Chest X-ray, PA view. Patient: 41 years old, sex M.
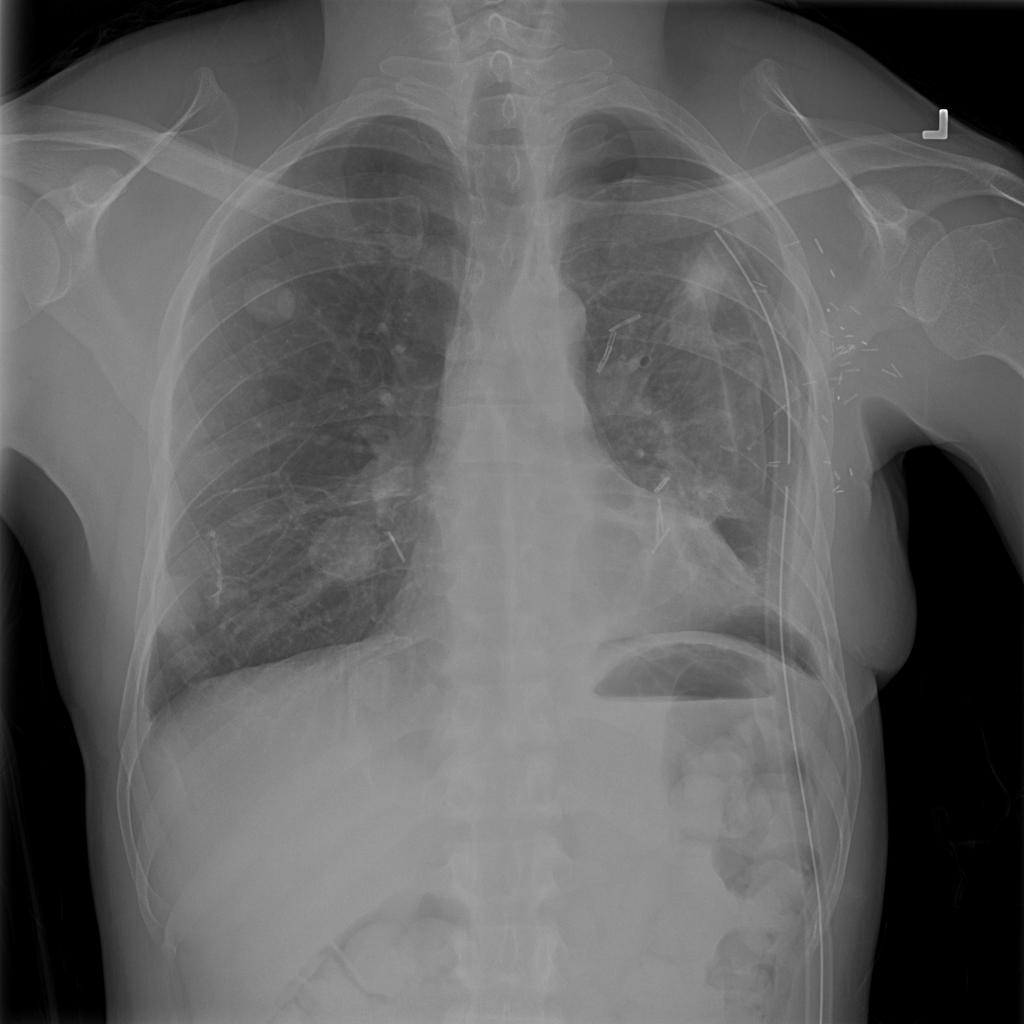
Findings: Pneumothorax